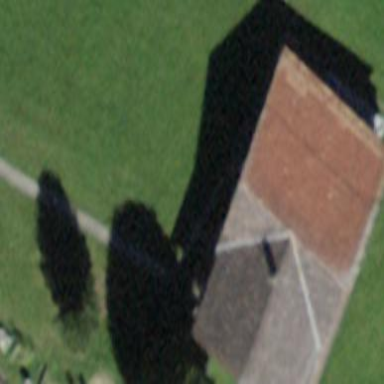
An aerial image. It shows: Farm building.